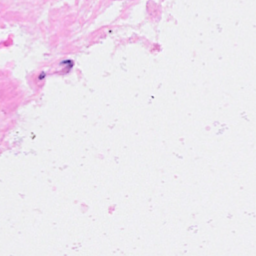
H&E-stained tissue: Breast